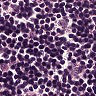
Metastatic tissue present: no